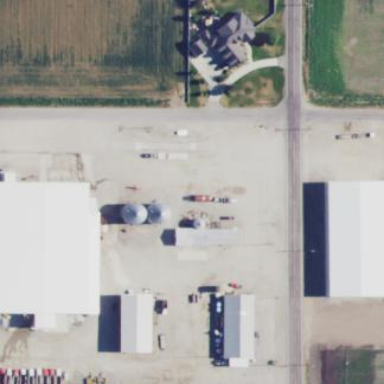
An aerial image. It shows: Farmyard area.